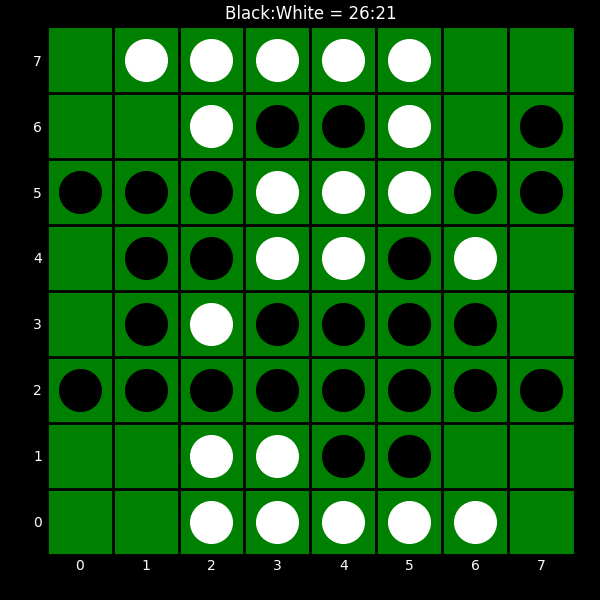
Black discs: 26
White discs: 21